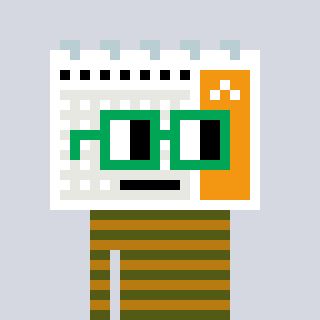
a pixel art character with square green glasses, a calendar-shaped head and a gold-colored body on a cool background